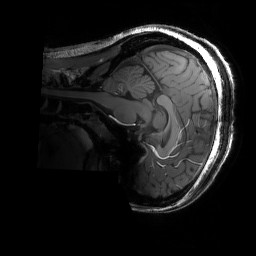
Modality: T1w
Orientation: sagittal
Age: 24
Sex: female
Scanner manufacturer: siemens
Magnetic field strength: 6.98 T
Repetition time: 3 s
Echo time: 0.00388 s